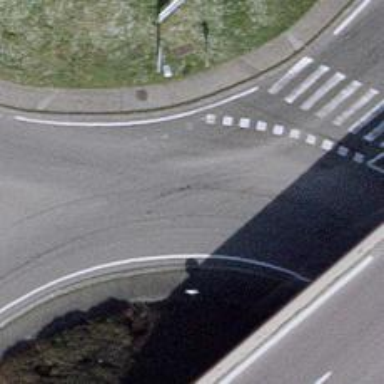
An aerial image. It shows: Tertiary road with asphalt surface leading to roundabout.